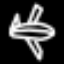
Label: airplane